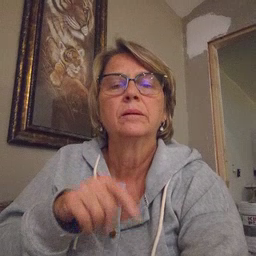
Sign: mitten